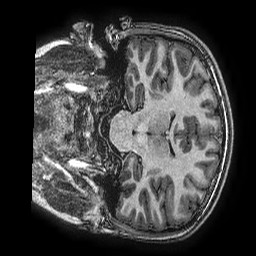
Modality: T1w
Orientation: coronal
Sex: female
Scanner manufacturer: ge
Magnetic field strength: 3 T
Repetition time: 0.00766 s
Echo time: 0.003476 s